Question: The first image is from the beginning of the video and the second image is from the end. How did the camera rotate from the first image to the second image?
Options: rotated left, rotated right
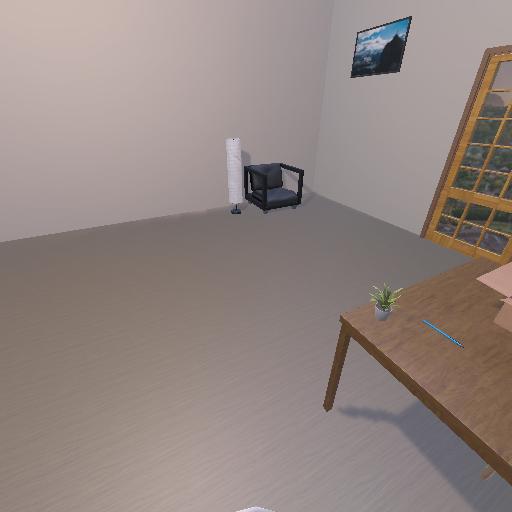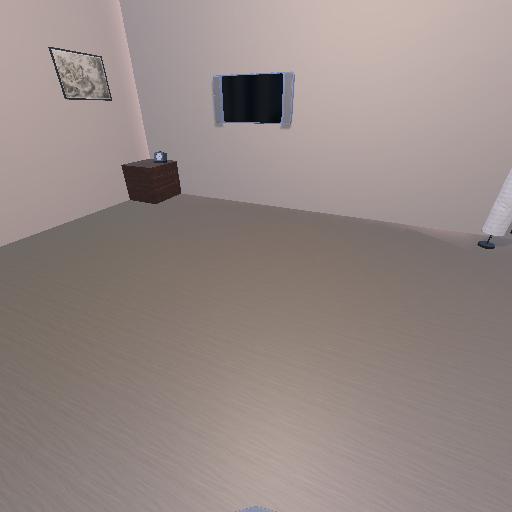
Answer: rotated left